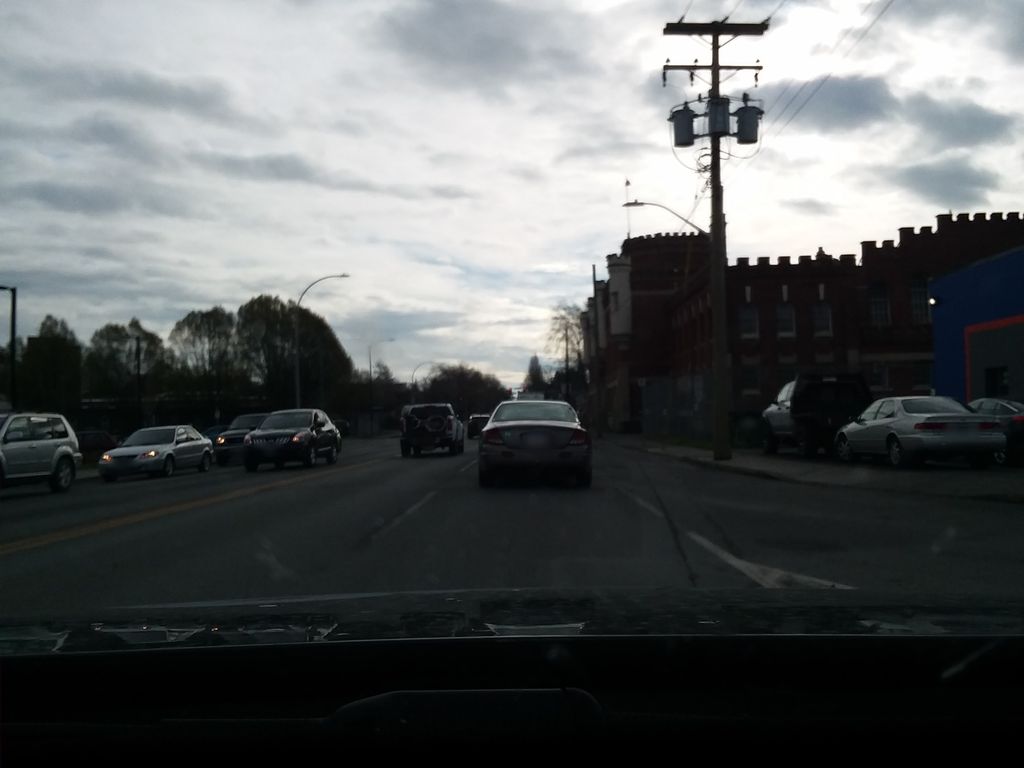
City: victoria